Field crop: maize
Growth stage: 2
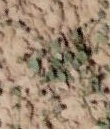
Species: convolvulus